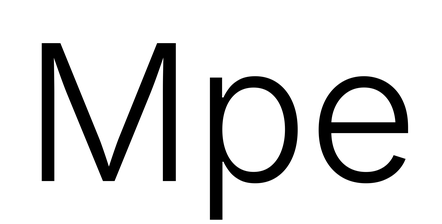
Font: Inter_Light